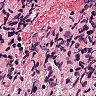
Metastatic tissue present: yes